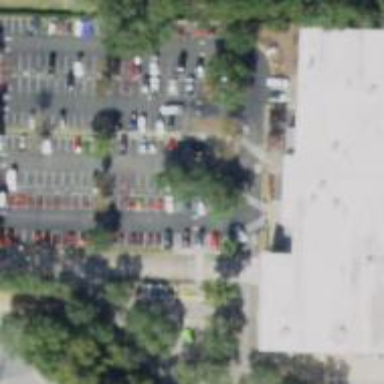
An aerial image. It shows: Parking space is available.